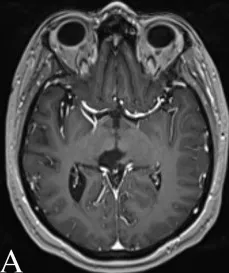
Post-operative MRI of the brain 12 months following surgery. (A-C) Post-contrast T1-weighted images demonstrating no evidence of residual or recurrent disease.
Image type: radiology (mri)